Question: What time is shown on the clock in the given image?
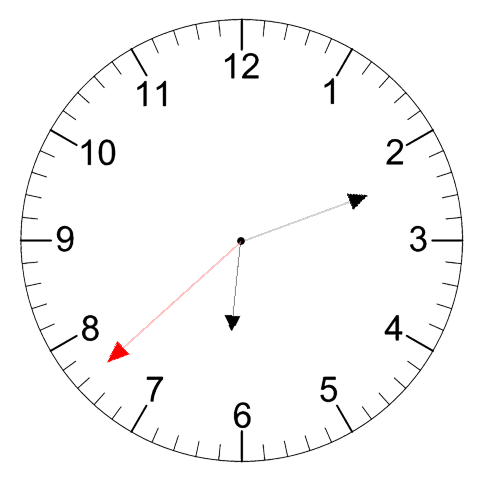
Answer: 06:11:38